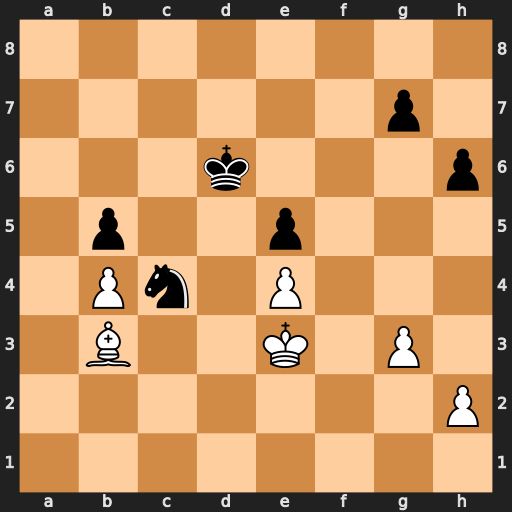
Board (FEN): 8/6p1/3k3p/1p2p3/1Pn1P3/1B2K1P1/7P/8
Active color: w
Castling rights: -
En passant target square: -
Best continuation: Bxc4 bxc4 Kd2